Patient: sex M, age 34
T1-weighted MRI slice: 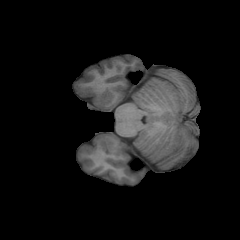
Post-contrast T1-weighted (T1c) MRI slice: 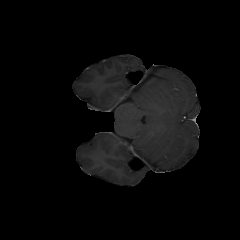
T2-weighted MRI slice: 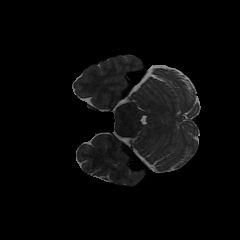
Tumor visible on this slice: no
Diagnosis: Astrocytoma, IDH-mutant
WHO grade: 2